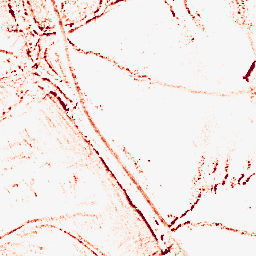
Category: morphological
Decomposition family: morphological_ellipse
Decomposition parameters: operation: opening
width: 5
height: 5
Upsampling method: bicubic
Upsampling parameters: scale: 4
Upsampling scale: 4